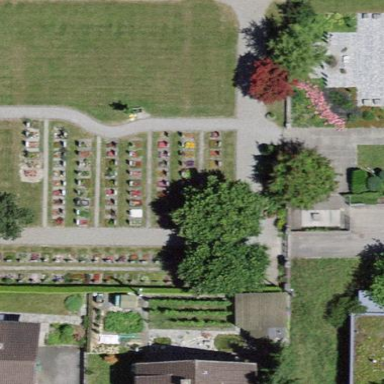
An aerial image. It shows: Cemetery.